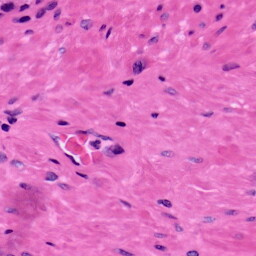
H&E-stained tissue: Prostate